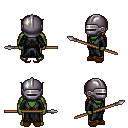
a pixel art fantasy rpg character, male body template, orc, green skin, gray robe, robe skirt, blonde pageboy hairstyle, metal helm, brown slippers, spear, four views (front, back, left, right), 2x2 character sprite sheet, small pixel art, hard edges, no anti-aliasing